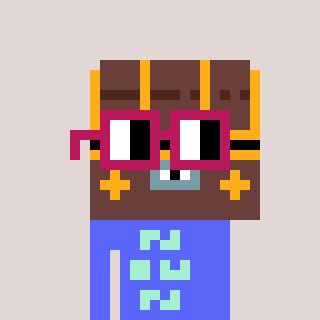
a pixel art character with square dark red glasses, a treasure chest-shaped head and a purple-colored body on a warm background